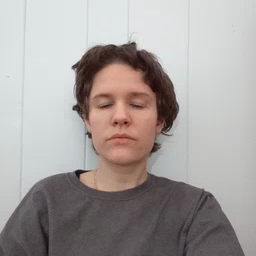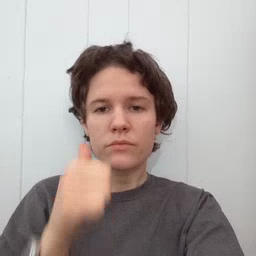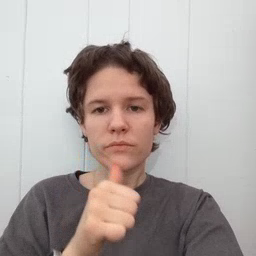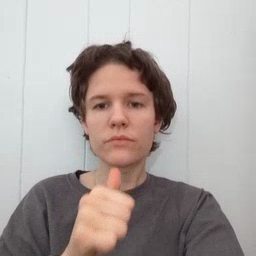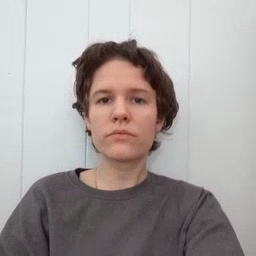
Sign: girl